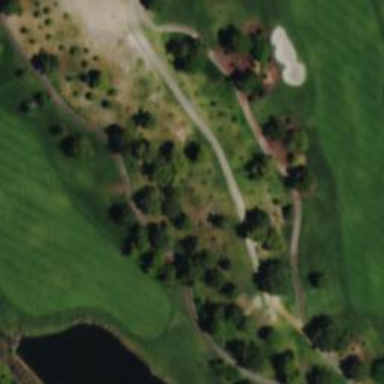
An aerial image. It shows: Path used for both walking and golf.